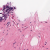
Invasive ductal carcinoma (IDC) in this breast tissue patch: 0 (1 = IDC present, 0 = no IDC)